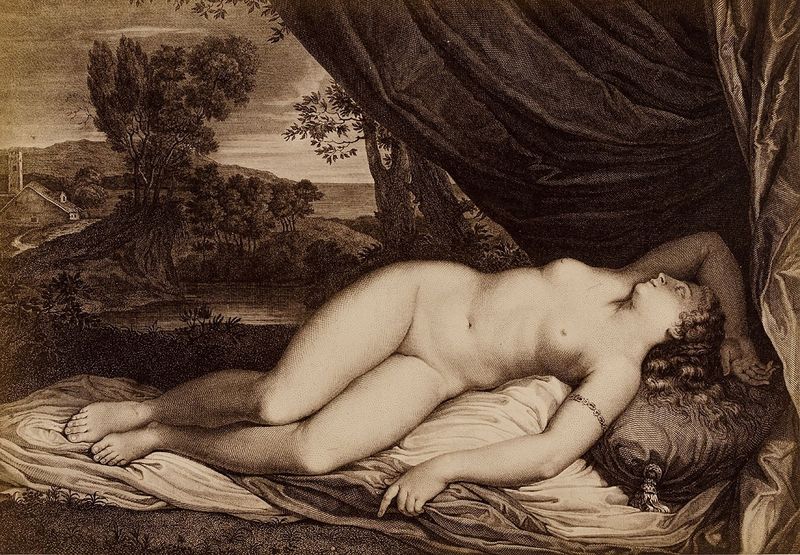
Titel: Liegende Venus von Tizian - Palazzo Pitti, Florenz
Künstler: Giacomo Brogi
Standort: Hamburg
Institution: Museum für Kunst und Gewerbe Hamburg
Schlagwörter: akt, geschichte, foto, fotografie, photographie, kunst, photo, venus, albumin, lichtbild, kunstgeschichte, bildwerke, angewandte und bildende kunst, hessische systematik, schwarzweißpositivverfahren, silbersalzverfahren, schwarzweißfotografie, reproduktionsfotografie, kunstreproduktion, reproduktionsphotographie, albuminpapier, götter